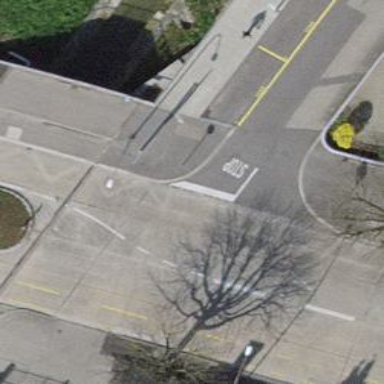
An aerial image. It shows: Service road with asphalt surface and sidewalk.